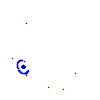
Particle: kaon